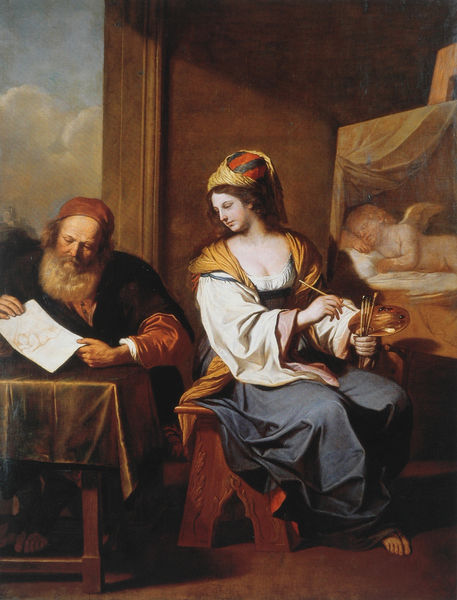
Titel: Die Malerei und die Zeichnung
Künstler: Guercino
Standort: Dresden
Institution: Staatliche Kunstsammlungen
Schlagwörter: blau, flügel, fuß, gemälde, hand, himmel, mann, schatten, umhang, wolken, gelb, landschaft, mädchen, ocker, sitzen, ausschnitt, braun, brust, bunt, busen, decolte, fenster, frau, hintergrund, holz, hut, hüte, kleid, licht, profil, raum, schwarz, skizze, stirn, tisch, weiss, zeichnung, zimmer, ölbild, ausblick, blick, dame, rot, tuch, wolke, beige, haube, malerei, rock, bart, kappe, mütze, bluse, falten, kleidung, vollbart, ärmel, bild, bildnis, herr, hände, innenraum, portrait, porträt, tischbein, tischdecke, tischtuch, vorhang, öl, boden, gewand, gold, interieur, pose, sitzend, stoff, decke, kind, paar, tochter, vater, blatt, schulter, engel, putte, putto, kopfbedeckung, brüste, liebe, papier, modell, schlafen, schlafend, sitz, italien, perspektive, venedig, zwei, alter mann, farben, farbe, bank, füsse, hocker, schemel, handarbeit, kopftuch, lesen, atelier, maler, malerin, muse, staffelei, bett, faltenwurf, junge frau, liegend, barfuss, eingang, tischbeine, künstler, kunst, künstlerin, malen, palette, pinsel, brief, ausgang, gelehrter, schriftstück, bild im bild, fensterblick, bieg, amor, klei, flügelchen, turban, vorlesen, meister, verkündigung, himmelbett, leonardo, pallette, schalf, schülerin, artemisia, atelierraum, blaus, farbbrett, farbpallette, fesnster, künslerin, paar maler palette braun